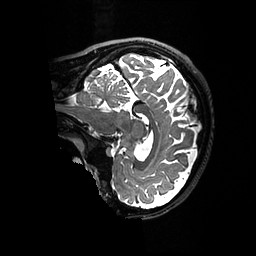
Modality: T2w
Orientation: sagittal
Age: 22
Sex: female
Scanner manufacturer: ge
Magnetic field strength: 3 T
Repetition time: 3.202 s
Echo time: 0.06609 s